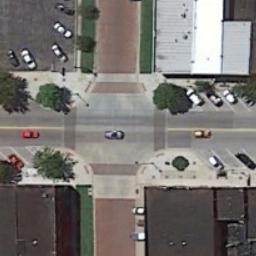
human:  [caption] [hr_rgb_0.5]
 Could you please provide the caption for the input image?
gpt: An intersection with sparse traffic is between some buildings and a parking lot .

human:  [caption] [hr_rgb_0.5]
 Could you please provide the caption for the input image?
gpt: The intersection is not vertical .

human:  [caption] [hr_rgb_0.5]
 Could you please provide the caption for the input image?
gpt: There are many buildings of different shapes and sizes beside the intersection .

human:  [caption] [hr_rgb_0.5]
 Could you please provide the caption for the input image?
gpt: There are many moving and waiting vehicles on the road at the intersection, There are many buildings and some trees around the intersection, And many cars are parked in the open space beside the intersection .

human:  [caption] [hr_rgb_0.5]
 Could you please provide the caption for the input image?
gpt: There are two black buildings and a white building beside the intersection .